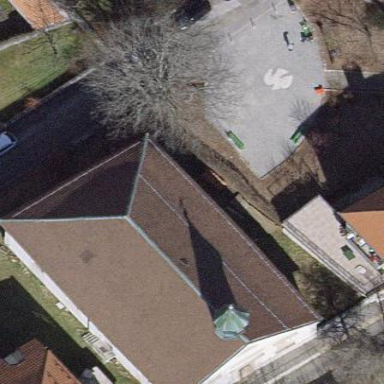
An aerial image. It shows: Chapel building.